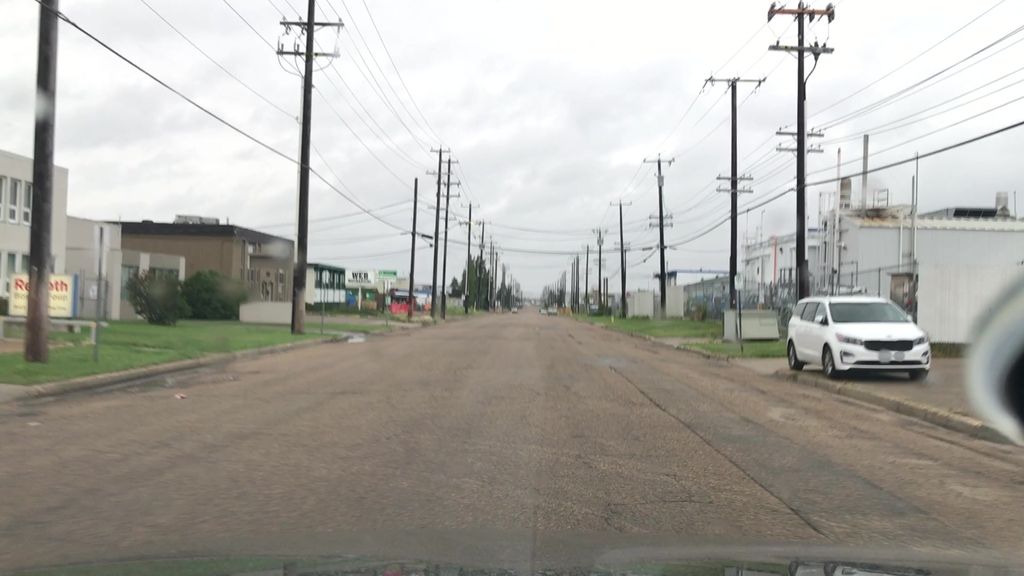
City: edmonton